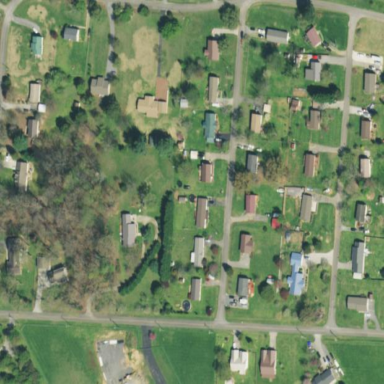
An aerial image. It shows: Residential area composed of single-family homes.